Question: I have to edit a pptx template which contain tables like this:
How to append values stored in my python dict to the empty fields?
I'm using a pptx module, but I couldn't find any example of doing this.
'''
from pptx import Presentation
prs = Presentation('template.pptx')
slide = prs.slides[2] #<- This is the slide that contains the table
shape = slide.shapes #<- As I understood This gives access to the shapes
textframe=shape.textframe
textframe.clear()
prs.save('test.pptx') #<- Saves the new file
'''
<URL>
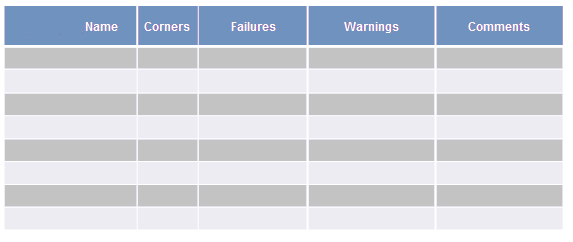
Answer: quote from the dev-group of python-ppty developer
-if you know its index, something like 'table = slide.shapes[2]' would do the trick.
Then you'll need to navigate the cells before you can change their contents:
'''
for idx, row in enumerate(table.rows):
if idx = 0: # skip header row
continue
name_cell = row.cells[0]
name_cell.text = 'foobar'
corners_cell = row.cells[1]
'''